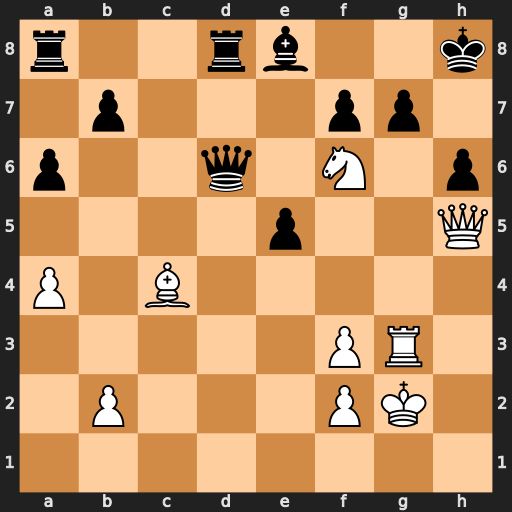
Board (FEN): r2rb2k/1p3pp1/p2q1N1p/4p2Q/P1B5/5PR1/1P3PK1/8
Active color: w
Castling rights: -
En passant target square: -
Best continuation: Qxh6+ gxh6 Rg8#